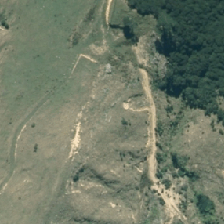
Land cover: low_producing_grassland